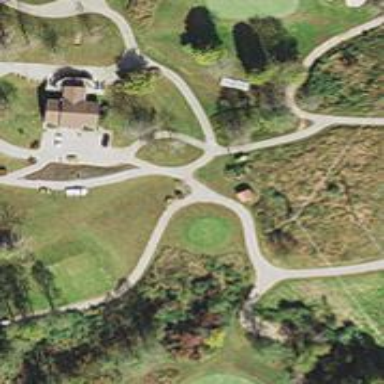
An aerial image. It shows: Pathway for golfing.